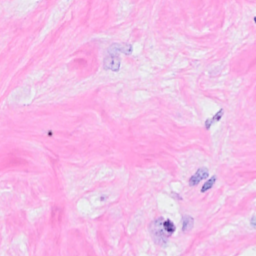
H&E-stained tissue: Breast